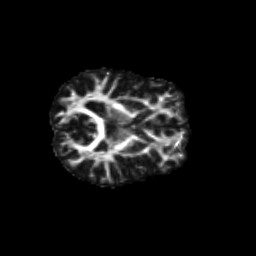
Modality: FA
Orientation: axial
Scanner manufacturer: siemens
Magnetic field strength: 3 T
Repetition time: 9.2 s
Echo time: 0.084 s